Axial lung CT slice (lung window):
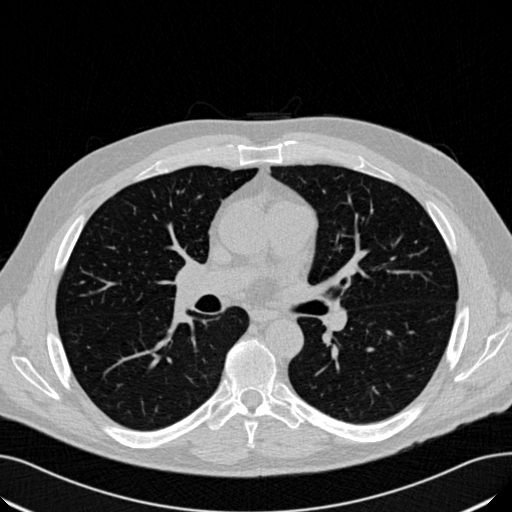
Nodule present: no